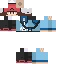
A male human skin with medium skin, wearing brown long hair dressed in a blue hoodie and red pants, featuring a closed mouth.